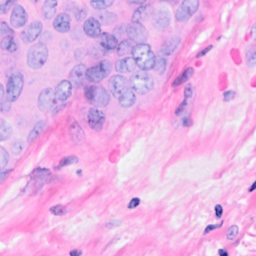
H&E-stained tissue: Breast